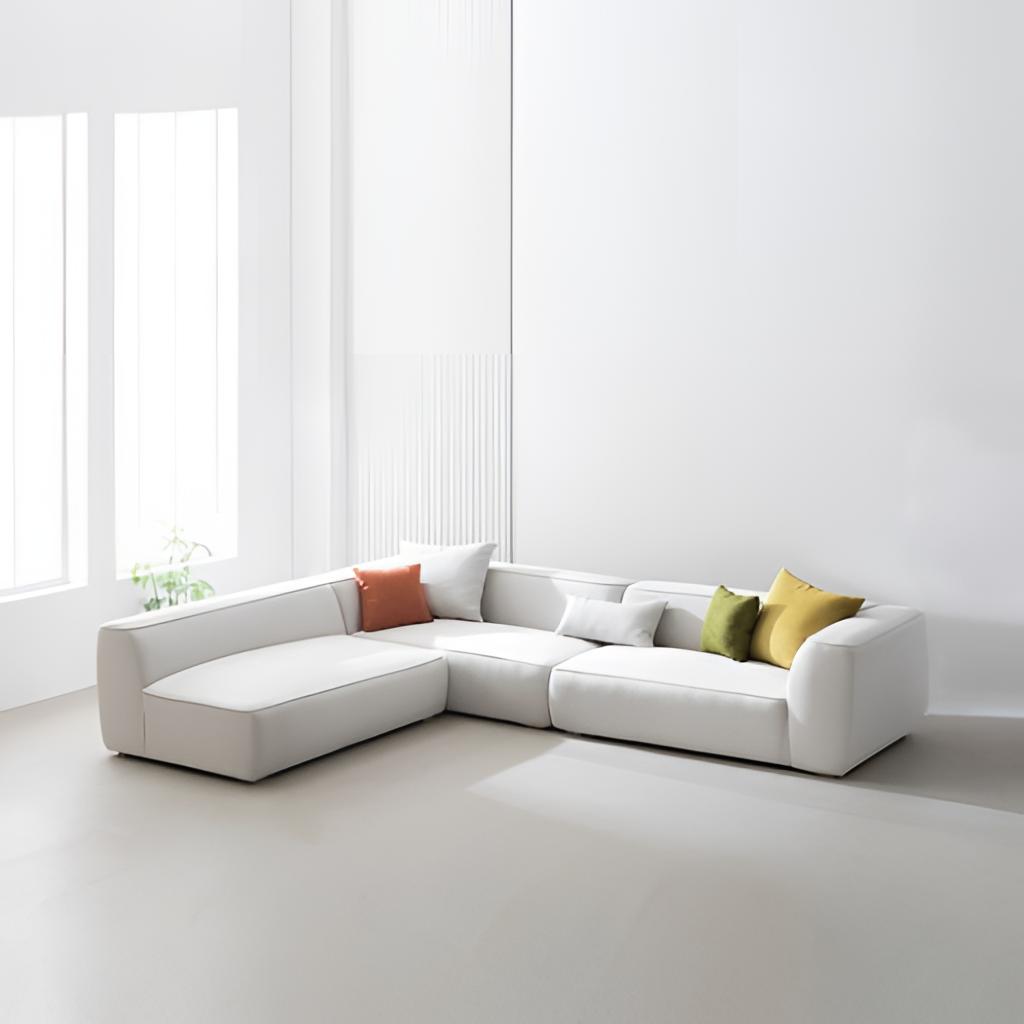
living room, white leather sectional sofa, contemporary, white paint wallpaper, with solid pattern, tile flooring, with smooth pattern